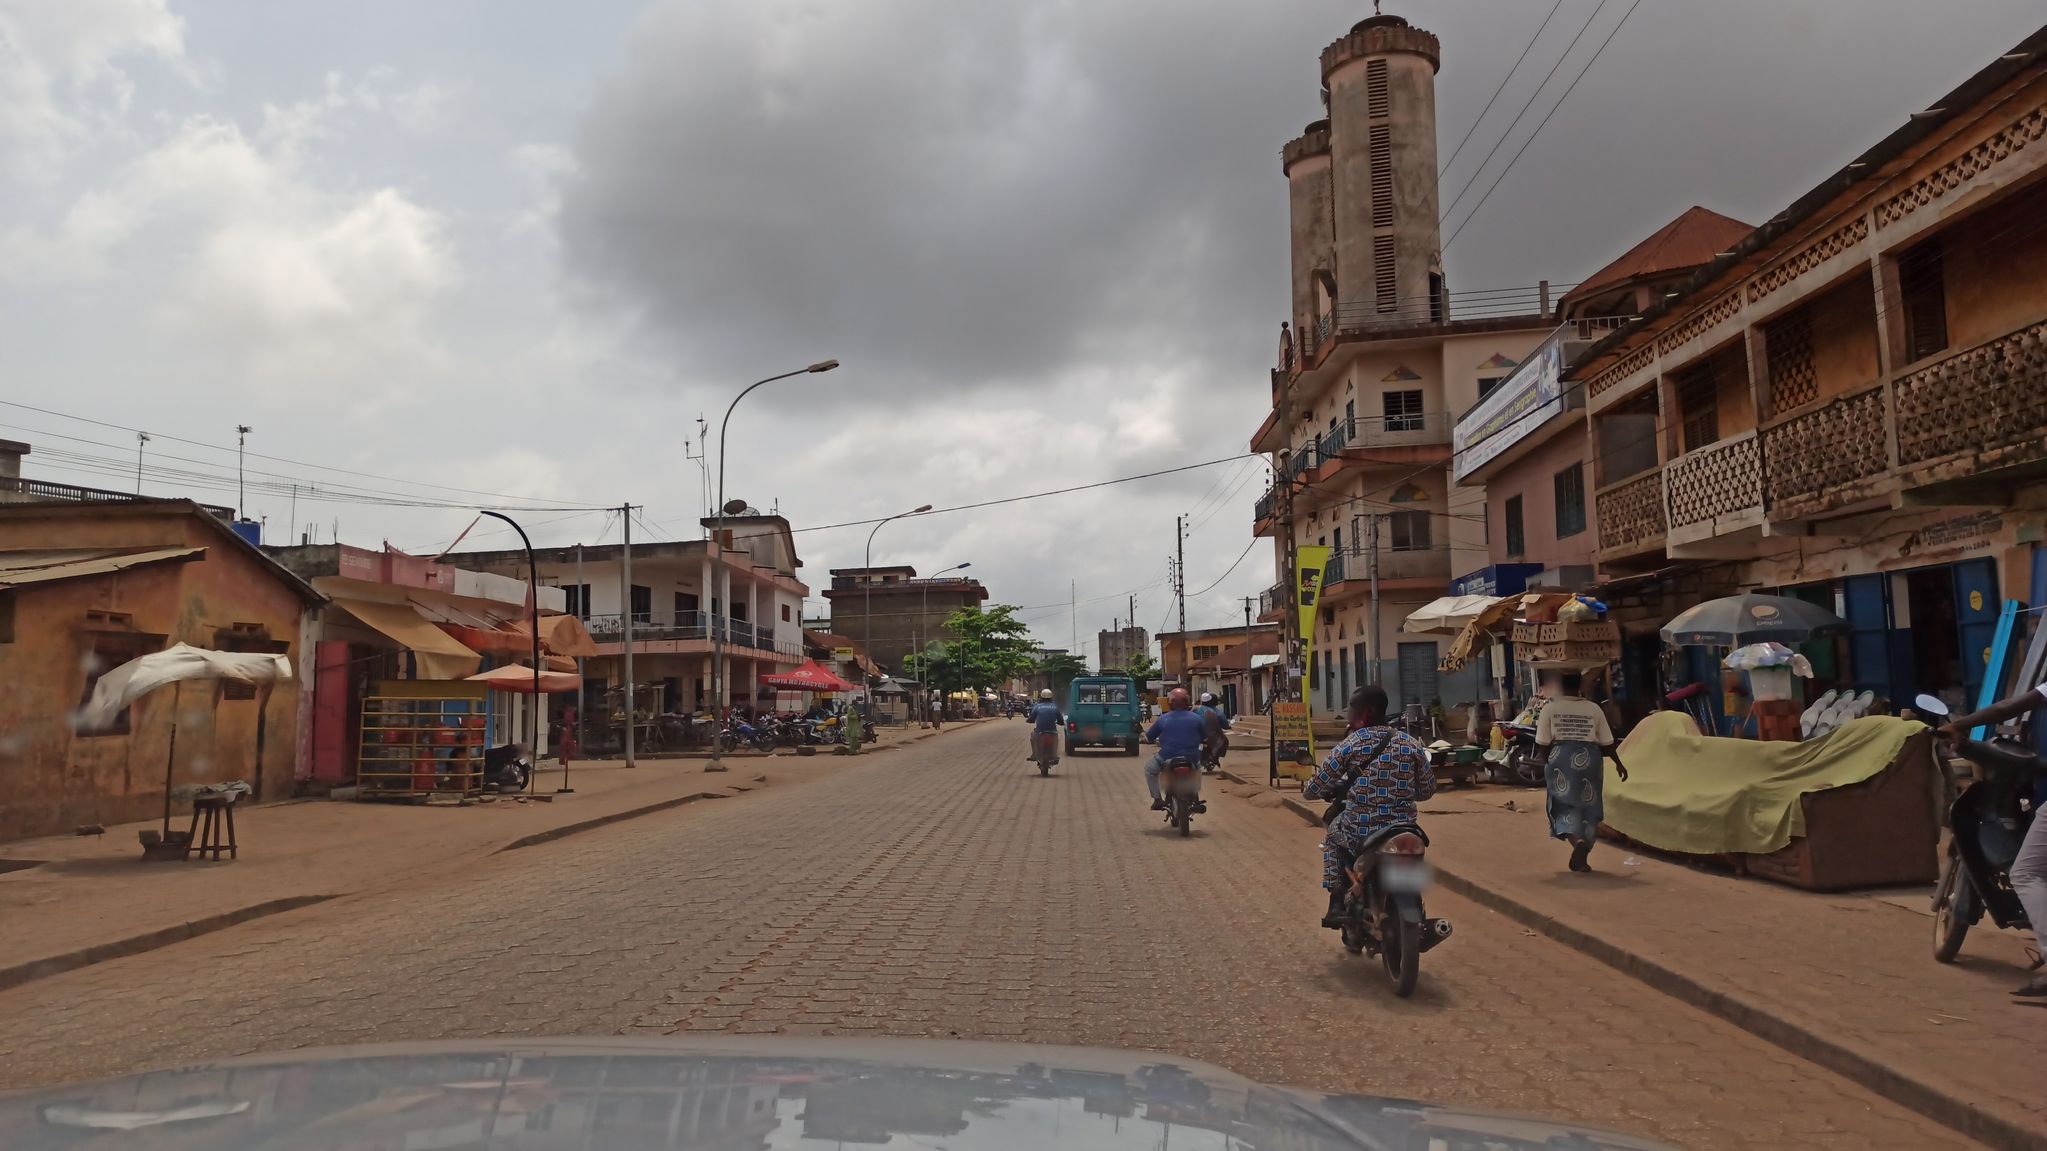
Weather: cloudy
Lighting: day
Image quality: good
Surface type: walking surface
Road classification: tertiary
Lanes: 2.0
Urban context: urban centre
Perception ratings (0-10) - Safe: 7.43, Lively: 7.69, Beautiful: 3.03, Boring: 7.37, Depressing: 3.7, Wealthy: 5.5